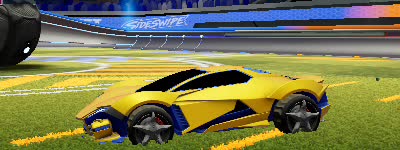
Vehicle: werewolf